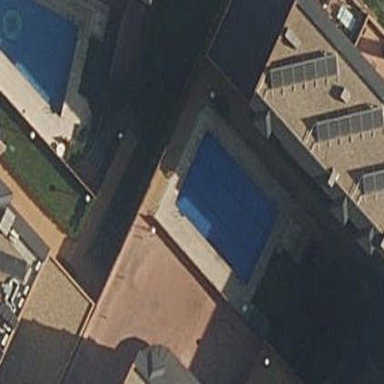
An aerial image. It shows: Swimming pool located in leisure land.